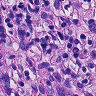
Metastatic tissue present: yes